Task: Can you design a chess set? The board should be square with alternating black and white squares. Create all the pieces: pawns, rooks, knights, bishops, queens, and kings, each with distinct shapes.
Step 2978:
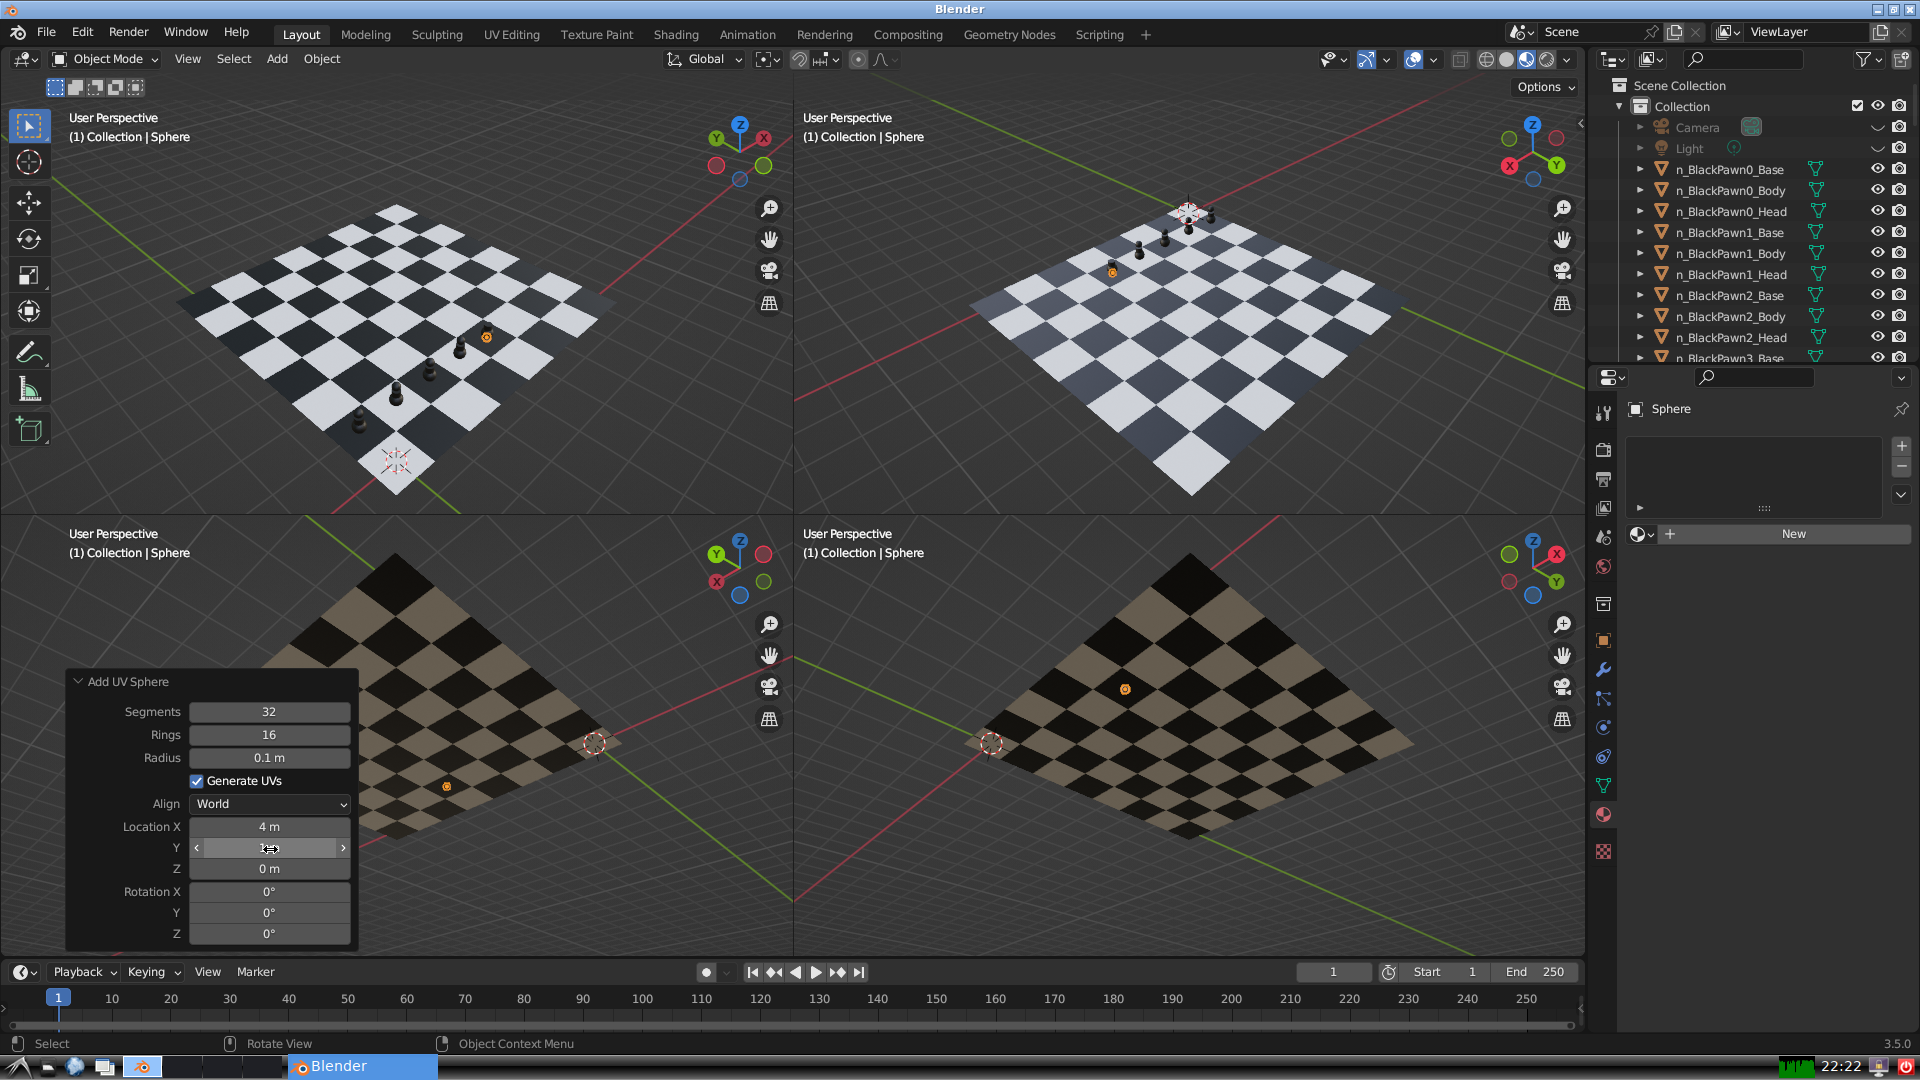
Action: {"mouse_move": [270, 867]}